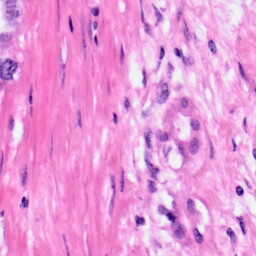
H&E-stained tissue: Pancreatic